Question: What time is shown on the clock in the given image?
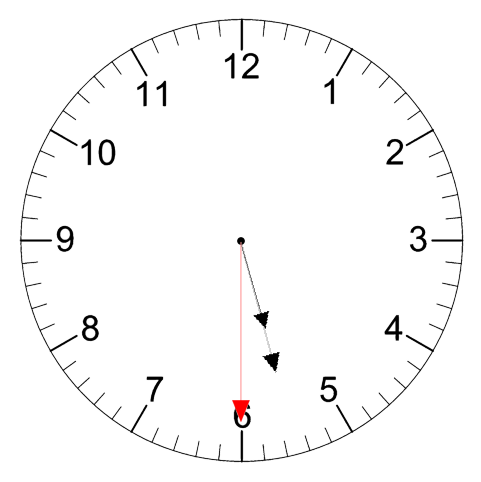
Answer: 05:27:30